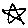
Label: star